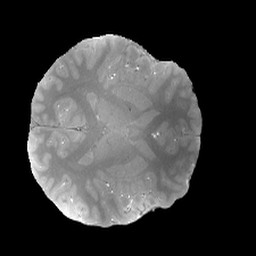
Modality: PDw
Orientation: axial
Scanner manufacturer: siemens
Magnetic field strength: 6.98 T
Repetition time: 2.34 s
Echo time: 0.00356 s